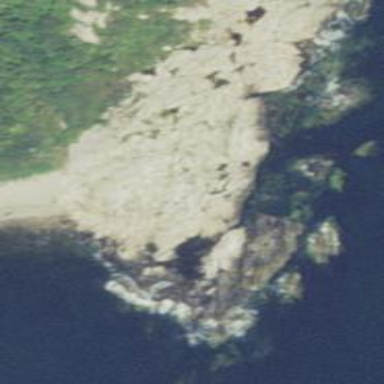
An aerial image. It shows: Rocky area with tidal influences.